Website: apple
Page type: customer-info-address
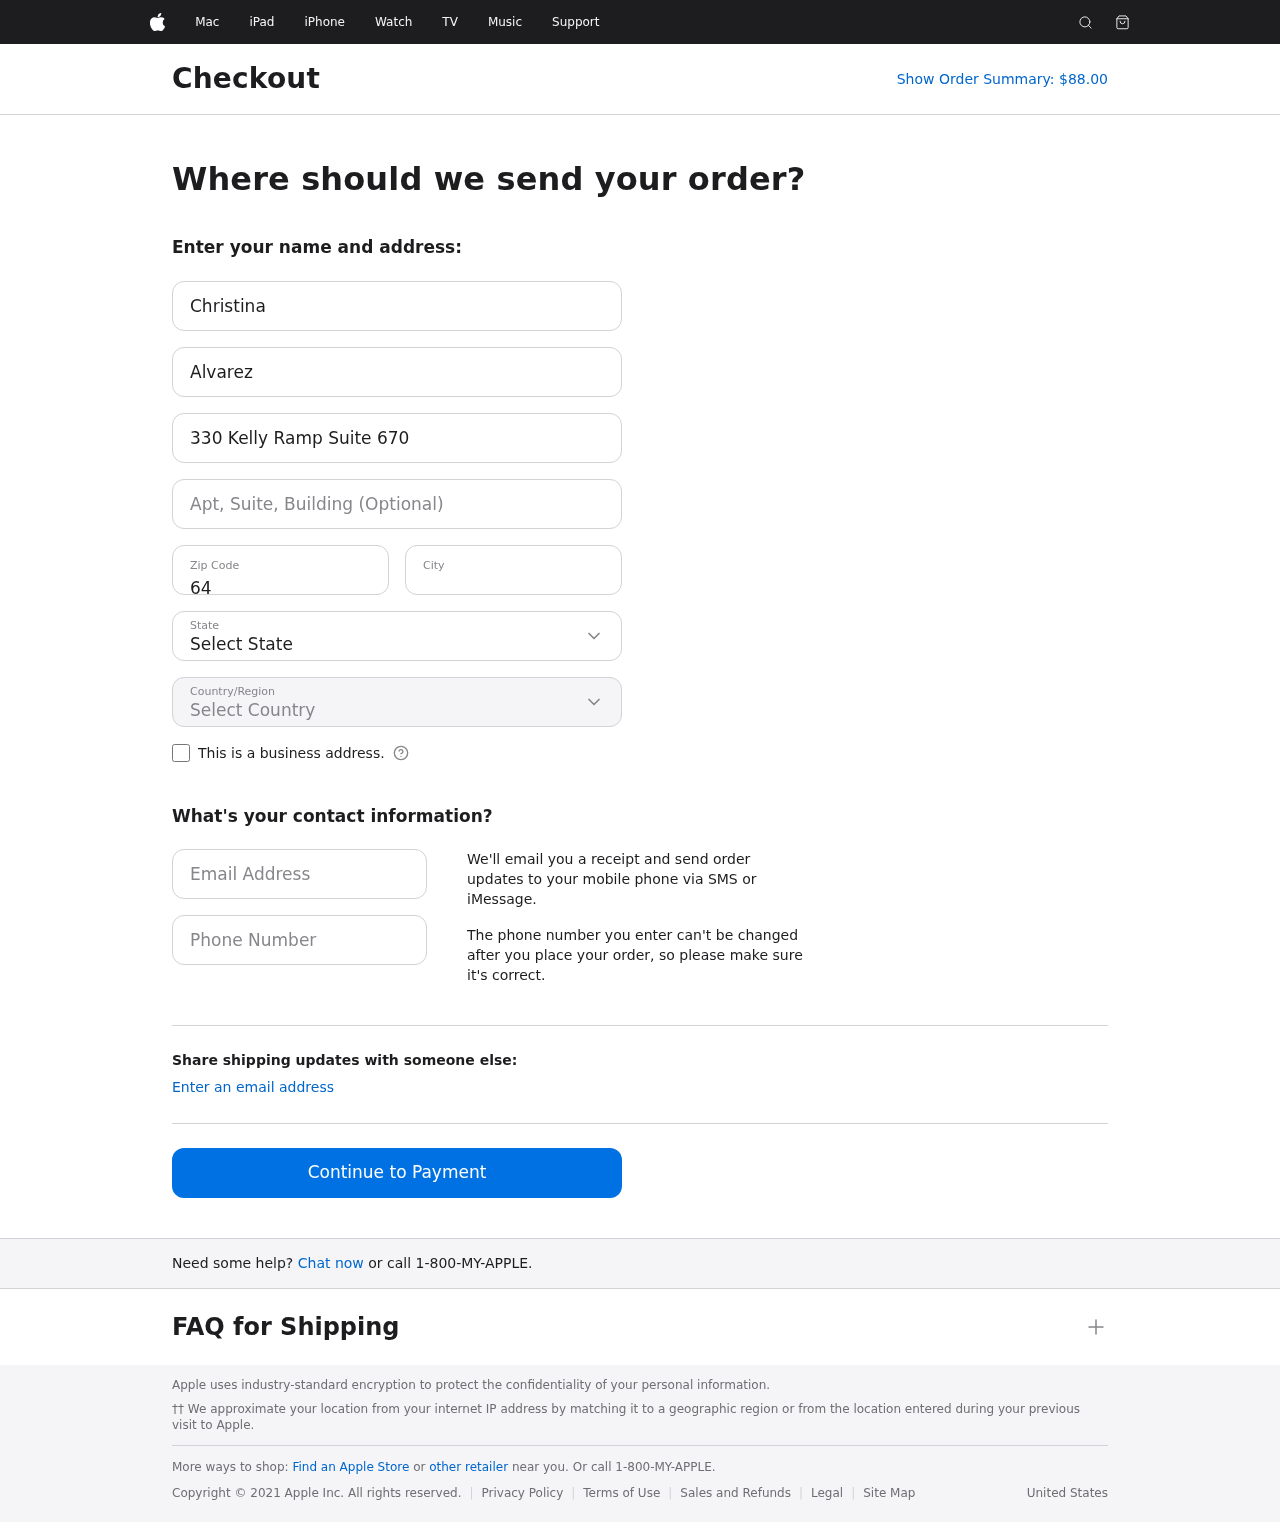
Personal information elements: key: PII_CITY
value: Port Michelle
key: PII_COUNTRY
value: United States
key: PII_EMAIL
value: christinaalvarez@hotmail.com
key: PII_FIRSTNAME
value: Christina
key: PII_LASTNAME
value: Alvarez
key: PII_PHONE
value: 8682827086
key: PII_POSTCODE
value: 64504
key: PII_STATE
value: Tennessee
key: PII_STREET
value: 330 Kelly Ramp Suite 670
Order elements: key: ORDER_TOTAL
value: Show Order Summary: $88.00